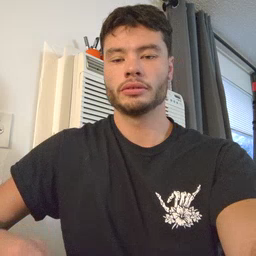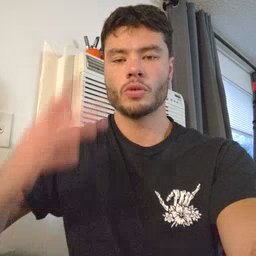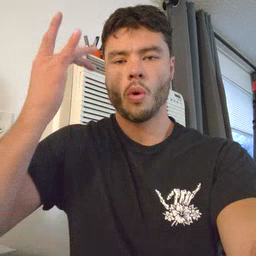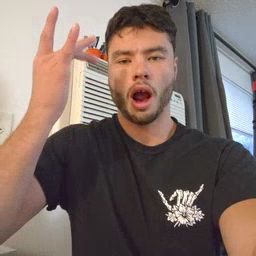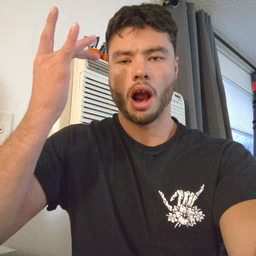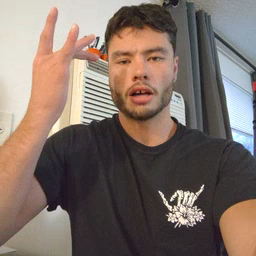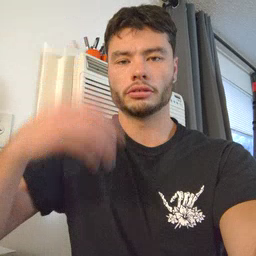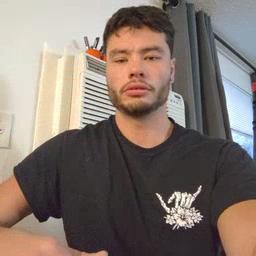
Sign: why